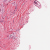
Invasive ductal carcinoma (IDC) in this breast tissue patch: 0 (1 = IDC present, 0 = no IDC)